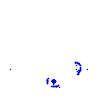
Particle: pion